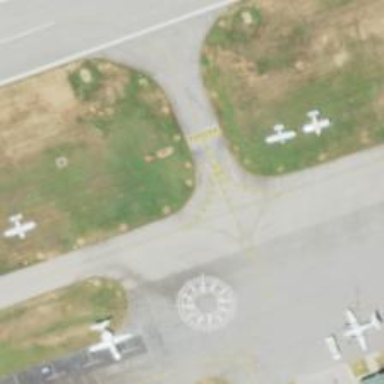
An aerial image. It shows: Image of taxiway at airport.